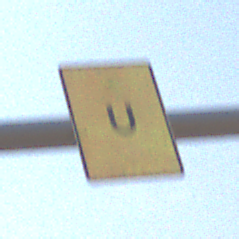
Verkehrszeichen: AnkuendigungOderFortsetzungUmleitungOhnePfeilsymbol
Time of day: MorningAfternoon
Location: Outdoor (Nature)
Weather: PartlyCloudy
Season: NotSpecified
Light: Natural